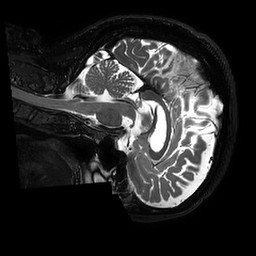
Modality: T2w
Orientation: sagittal
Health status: ill
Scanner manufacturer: philips
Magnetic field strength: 3 T
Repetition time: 2.5 s
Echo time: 0.331 s